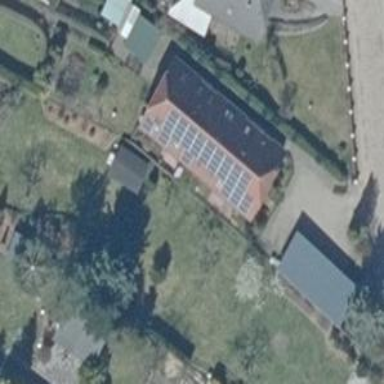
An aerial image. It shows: Solar photovoltaic panel generator producing electricity in small installation.